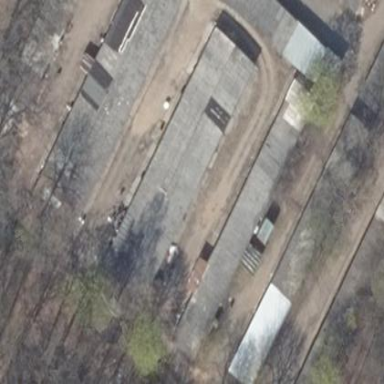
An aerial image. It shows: Group of garages.